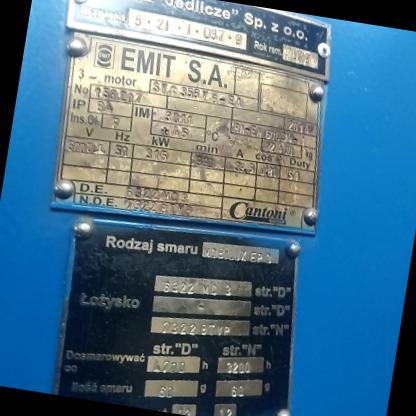
Klasa: tabliczka-znamionowa